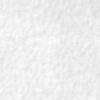
Label: no_change